Interaction volume radius: 10 \u00c5
Interaction volume height: 20 \u00c5
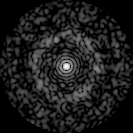
Disorder parameter: 0.8345